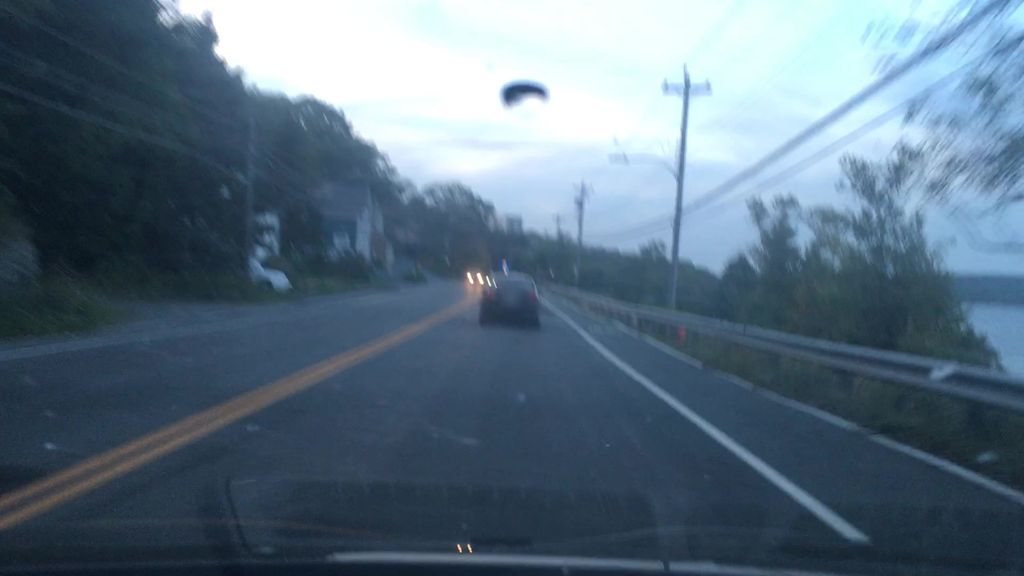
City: halifax